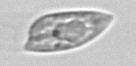
Label: Prorocentrum_dentatum